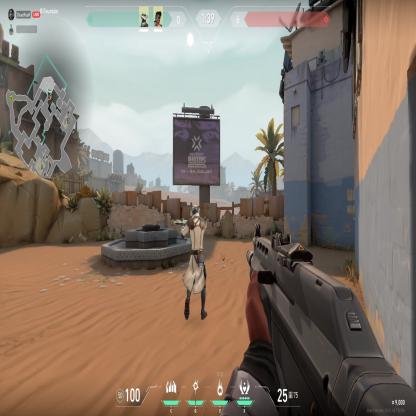
Label: teammate